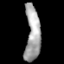
Tissue: lung
Cell type: Epithelial cells
Senescence score: 0.1342
Nuclear area (px): 807
Mean DAPI intensity: 164.716